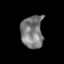
Tissue: prostate
Cell type: Fibroblasts
Senescence score: 0.7367
Nuclear area (px): 711
Mean DAPI intensity: 123.128